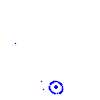
Particle: proton